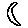
Label: moon